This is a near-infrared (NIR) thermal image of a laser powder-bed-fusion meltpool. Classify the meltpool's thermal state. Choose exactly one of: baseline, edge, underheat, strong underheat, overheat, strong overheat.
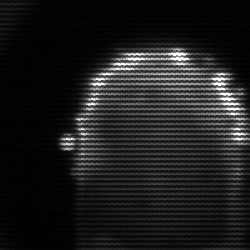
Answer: baseline